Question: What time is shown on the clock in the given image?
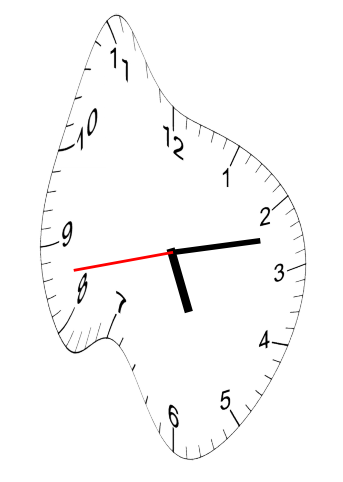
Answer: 05:12:43